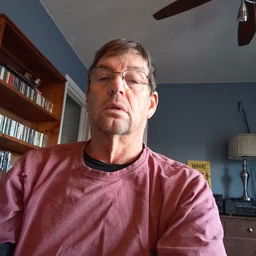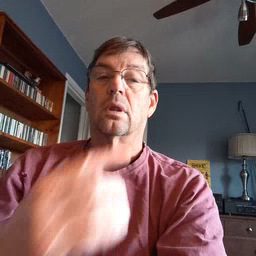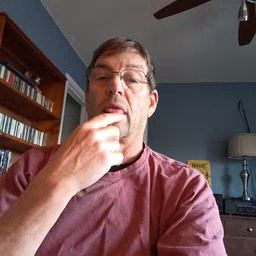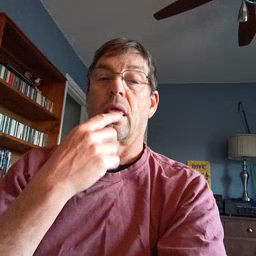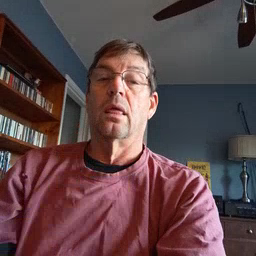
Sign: tongue